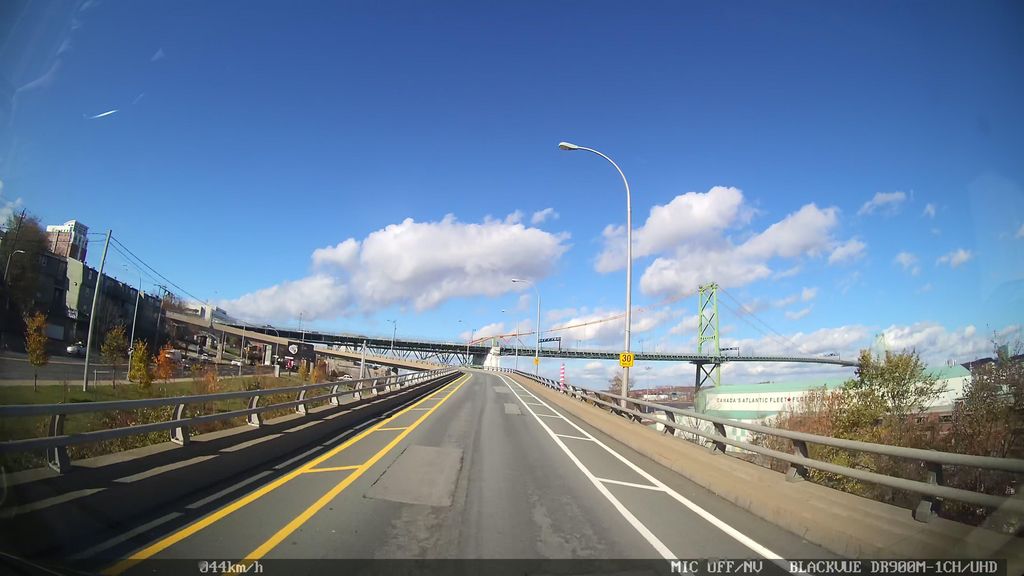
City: halifax